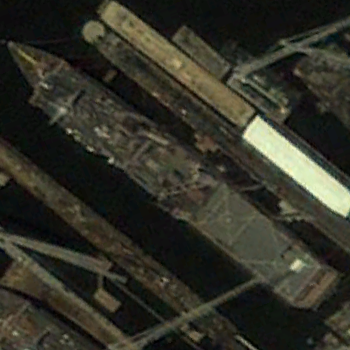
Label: combat